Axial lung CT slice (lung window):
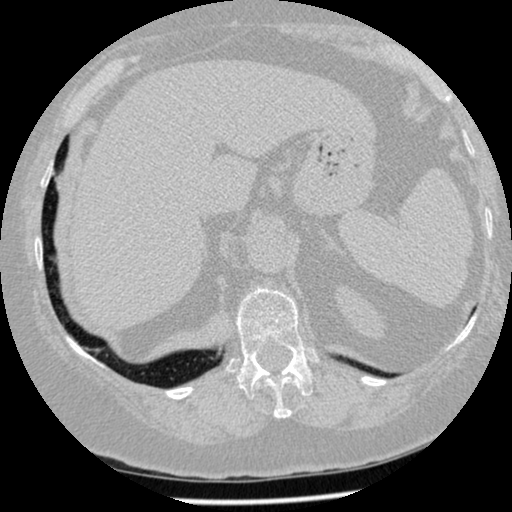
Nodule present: no